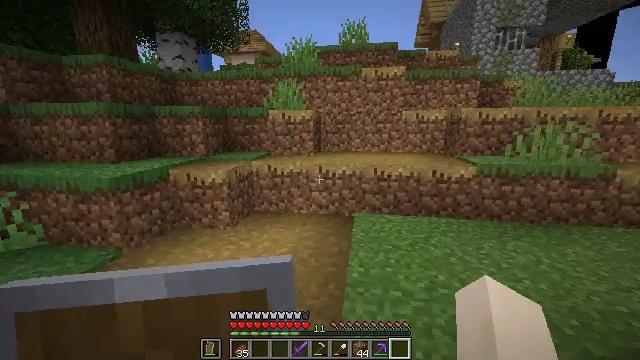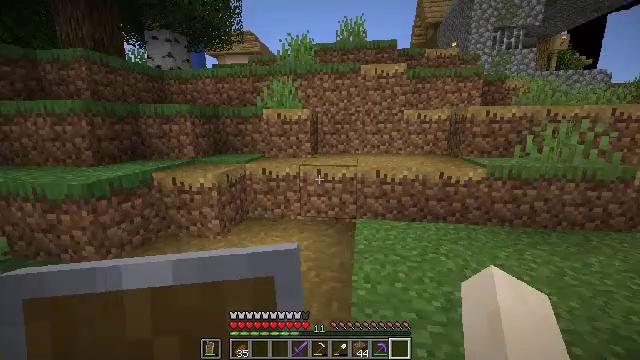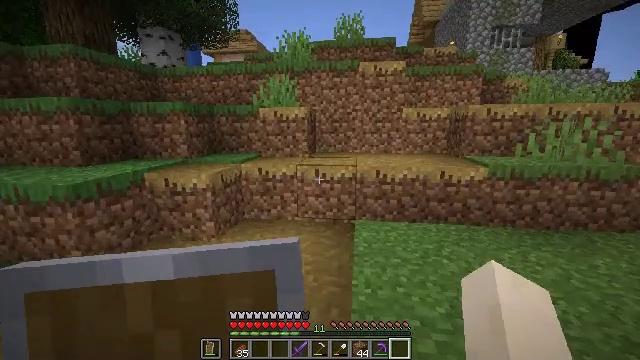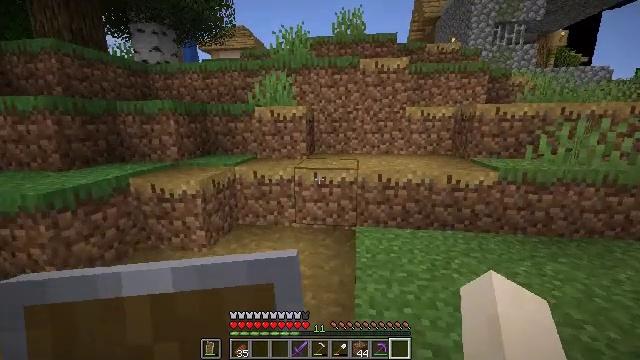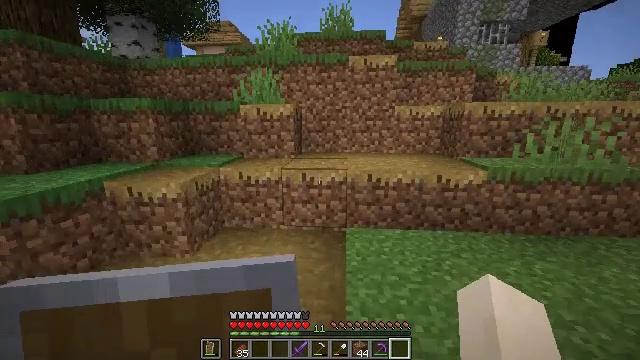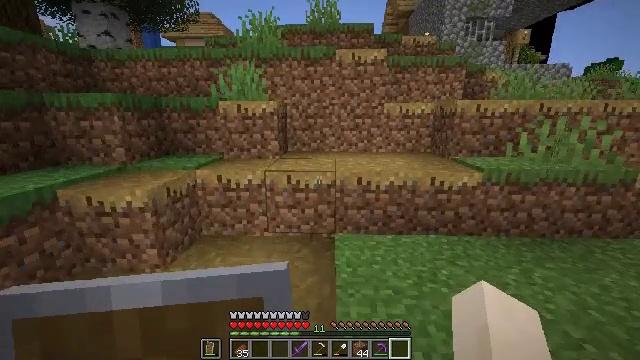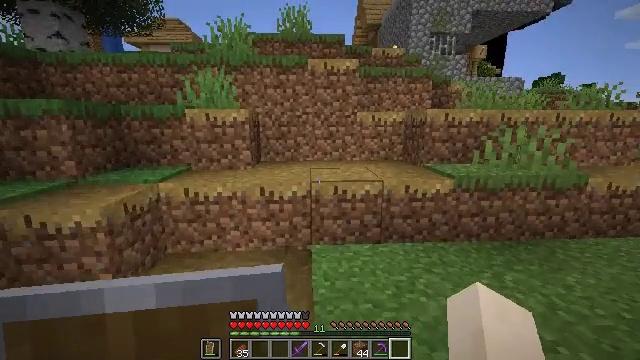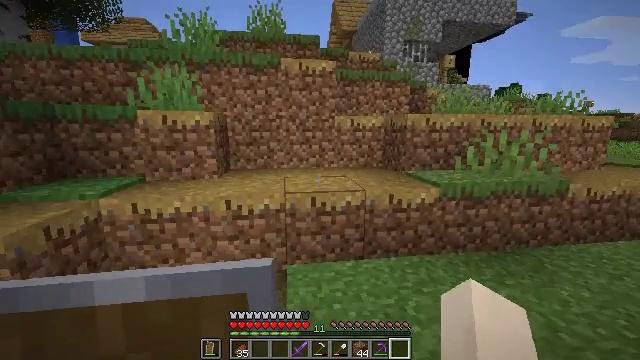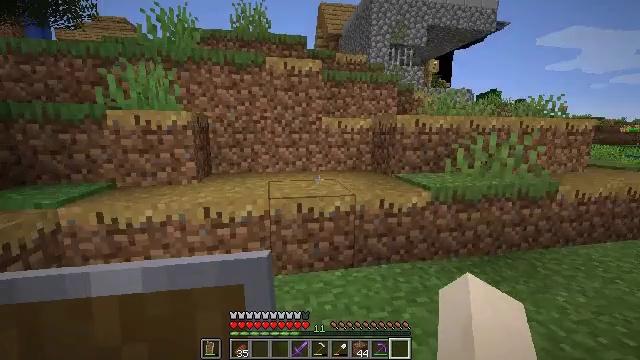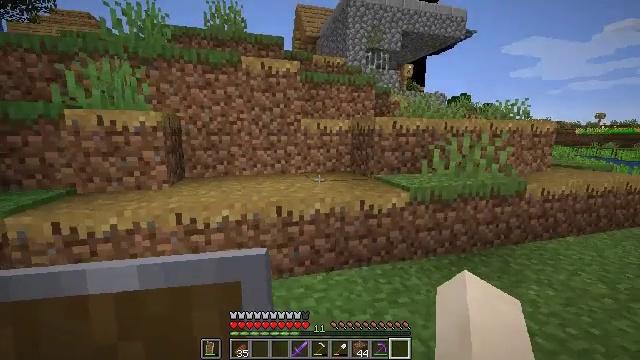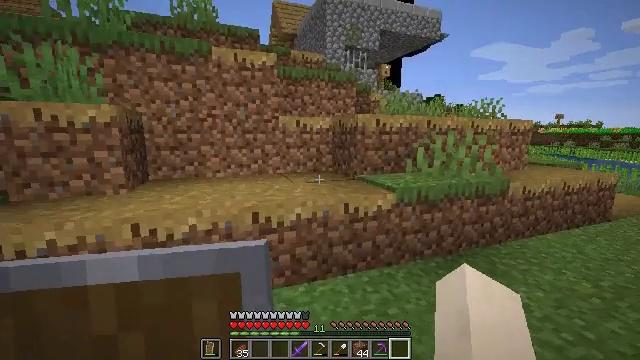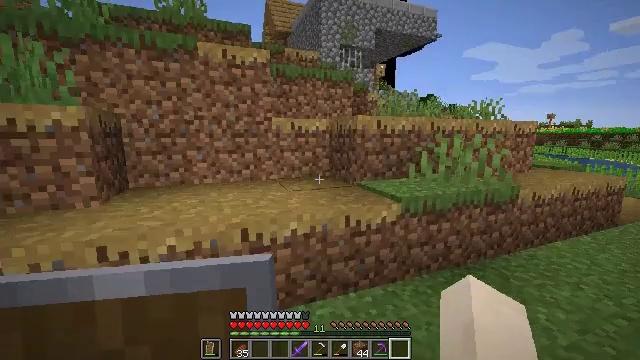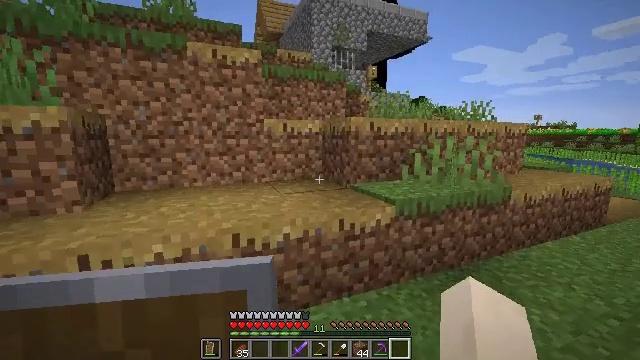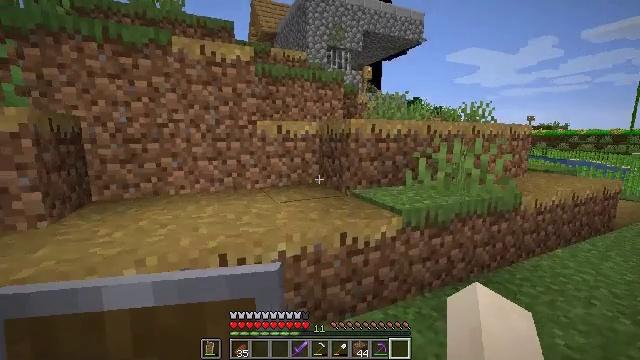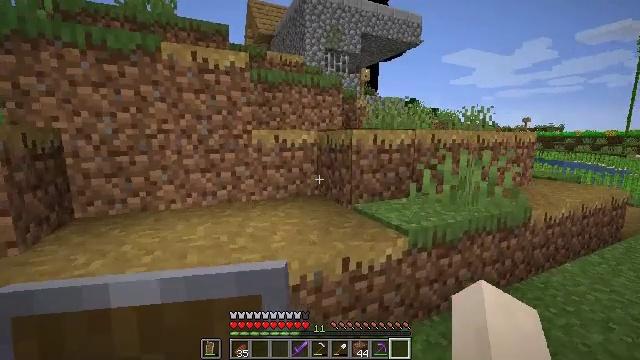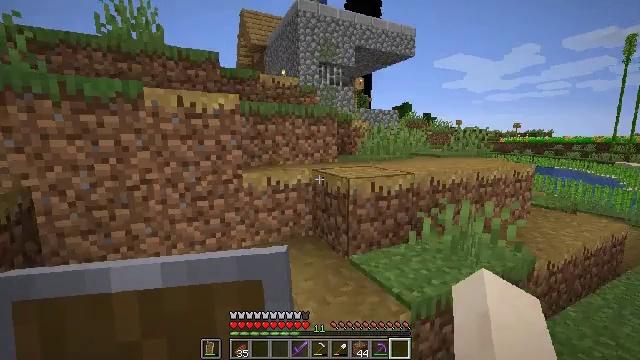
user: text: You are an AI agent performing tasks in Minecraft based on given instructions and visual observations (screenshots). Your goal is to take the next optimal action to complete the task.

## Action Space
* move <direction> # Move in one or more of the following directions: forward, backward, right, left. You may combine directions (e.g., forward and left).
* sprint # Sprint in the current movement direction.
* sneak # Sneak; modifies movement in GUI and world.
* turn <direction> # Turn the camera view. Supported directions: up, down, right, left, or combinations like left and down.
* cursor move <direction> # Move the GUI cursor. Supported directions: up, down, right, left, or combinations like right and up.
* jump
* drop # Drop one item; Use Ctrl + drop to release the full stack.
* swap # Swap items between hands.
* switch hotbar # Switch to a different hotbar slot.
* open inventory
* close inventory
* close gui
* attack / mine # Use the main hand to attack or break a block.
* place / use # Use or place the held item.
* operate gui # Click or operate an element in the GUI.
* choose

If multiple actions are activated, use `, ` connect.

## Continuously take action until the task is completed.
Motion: motion action
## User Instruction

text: Open the crafting table and make a hopper.
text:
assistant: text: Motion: move forward, turn right
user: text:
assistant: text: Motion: move forward
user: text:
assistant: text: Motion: move forward
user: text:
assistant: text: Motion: move forward, turn right
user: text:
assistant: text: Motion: move forward, turn right
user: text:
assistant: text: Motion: move forward, turn right and up
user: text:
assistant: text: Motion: move forward, turn right and up
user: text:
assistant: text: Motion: move forward, turn right
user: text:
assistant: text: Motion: move forward, turn right
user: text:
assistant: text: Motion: move forward, turn right
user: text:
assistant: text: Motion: move forward, turn right
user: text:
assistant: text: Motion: move forward, turn right
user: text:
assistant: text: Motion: move forward, turn right
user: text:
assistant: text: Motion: move forward, jump
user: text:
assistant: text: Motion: move forward, turn right, jump
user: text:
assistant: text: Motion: move forward, jump
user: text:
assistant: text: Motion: move forward, jump
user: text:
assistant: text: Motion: move forward, jump
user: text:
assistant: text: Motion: move forward
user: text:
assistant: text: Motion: move forward
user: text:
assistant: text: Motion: move forward
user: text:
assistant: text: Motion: move forward
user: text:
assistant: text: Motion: move forward
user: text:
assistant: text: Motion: move forward
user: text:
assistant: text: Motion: move forward, jump
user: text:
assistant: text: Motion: move forward, jump
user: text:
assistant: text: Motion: move forward, jump
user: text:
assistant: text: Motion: move forward, jump
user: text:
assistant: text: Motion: move forward, jump
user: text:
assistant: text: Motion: move forward